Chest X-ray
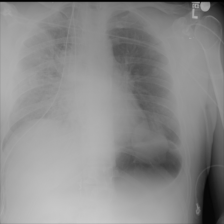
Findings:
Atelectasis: negative
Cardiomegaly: negative
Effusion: negative
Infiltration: positive
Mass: positive
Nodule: positive
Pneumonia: negative
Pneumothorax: positive
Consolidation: negative
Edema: negative
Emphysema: negative
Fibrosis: negative
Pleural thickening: negative
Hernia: negative